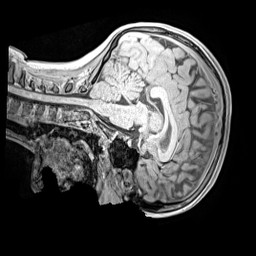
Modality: MP2RAGE
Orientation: sagittal
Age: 10
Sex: female
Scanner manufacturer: siemens
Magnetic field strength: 3 T
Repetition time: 4 s
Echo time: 0.00299 s